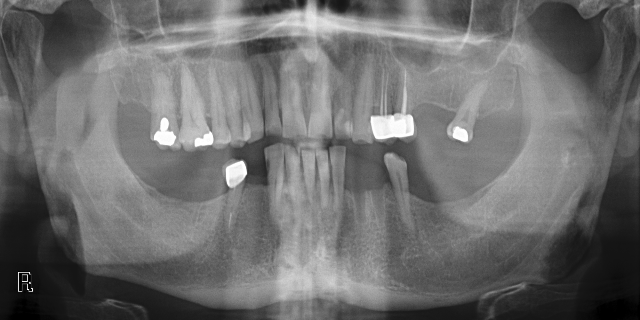
adult